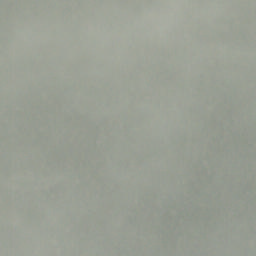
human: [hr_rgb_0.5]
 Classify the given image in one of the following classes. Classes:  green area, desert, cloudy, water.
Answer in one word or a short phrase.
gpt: cloudy